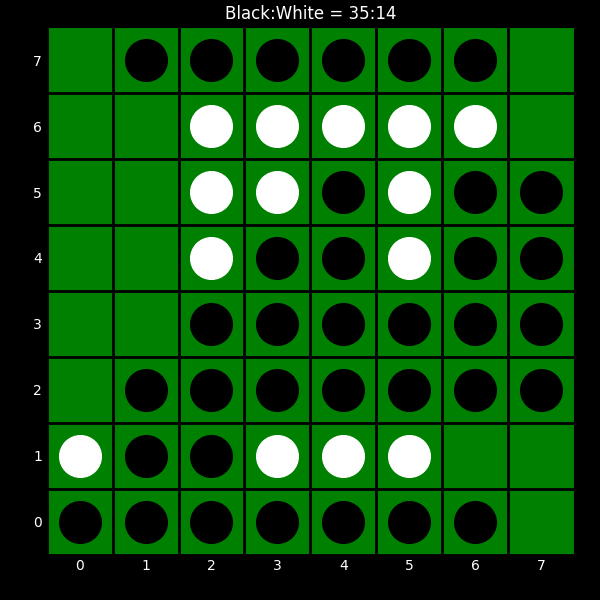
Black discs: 35
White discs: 14